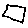
Label: square